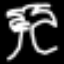
Label: palm tree